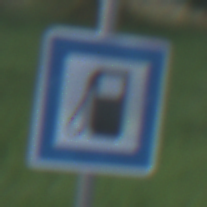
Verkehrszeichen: Tankstelle
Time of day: MorningAfternoon
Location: Outdoor (Nature)
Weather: PartlyCloudy
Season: NotSpecified
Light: Natural